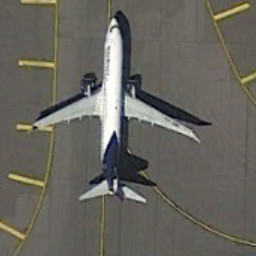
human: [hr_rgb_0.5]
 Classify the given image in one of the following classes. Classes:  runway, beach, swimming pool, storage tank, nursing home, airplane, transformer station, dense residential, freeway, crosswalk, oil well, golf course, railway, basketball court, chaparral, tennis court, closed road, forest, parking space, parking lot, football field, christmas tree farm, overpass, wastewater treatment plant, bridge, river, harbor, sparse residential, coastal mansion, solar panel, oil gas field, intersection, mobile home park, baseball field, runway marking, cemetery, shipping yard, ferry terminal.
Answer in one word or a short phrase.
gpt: airplane